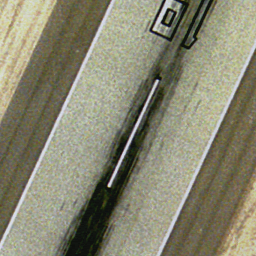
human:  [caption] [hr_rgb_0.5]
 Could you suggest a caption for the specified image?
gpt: It is a straight runway with some mark lines on it .

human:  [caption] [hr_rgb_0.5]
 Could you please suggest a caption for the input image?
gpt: It is a straight runway with some white mark lines on it .

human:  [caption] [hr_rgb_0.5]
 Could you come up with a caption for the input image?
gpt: A straight runway with some mark lines on it .

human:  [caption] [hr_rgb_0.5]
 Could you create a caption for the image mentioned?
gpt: There are some mark lines on the straight runway .

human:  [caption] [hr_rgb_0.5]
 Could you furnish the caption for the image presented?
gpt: A straight runway with some white mark lines on it .